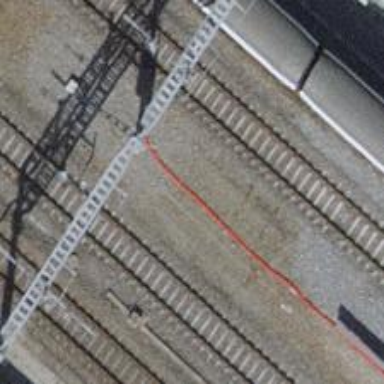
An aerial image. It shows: Abandoned railway siding with one track.